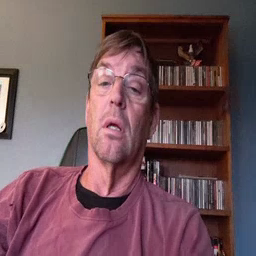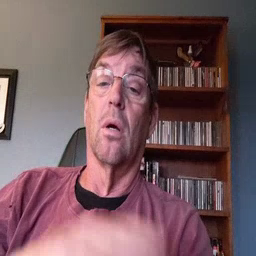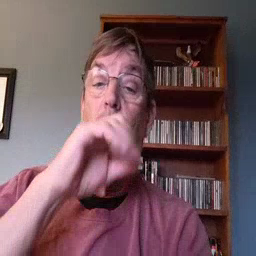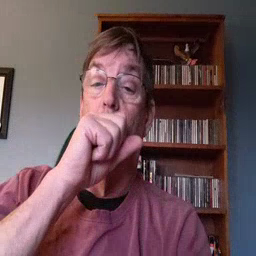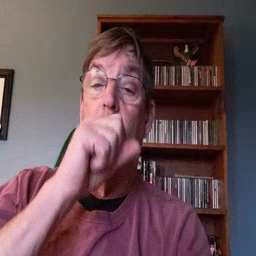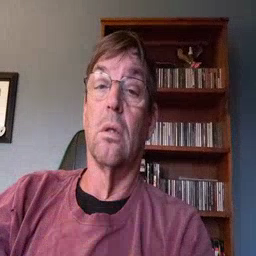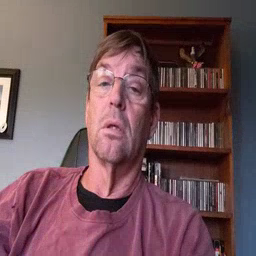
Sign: orange